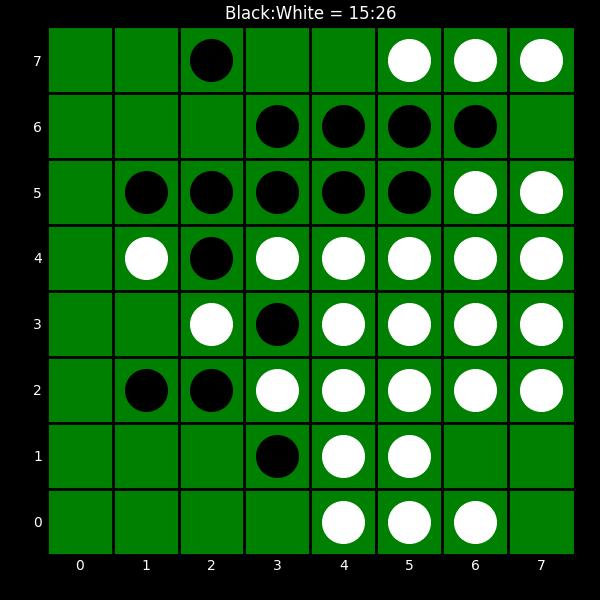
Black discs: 15
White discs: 26